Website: apple
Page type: payment
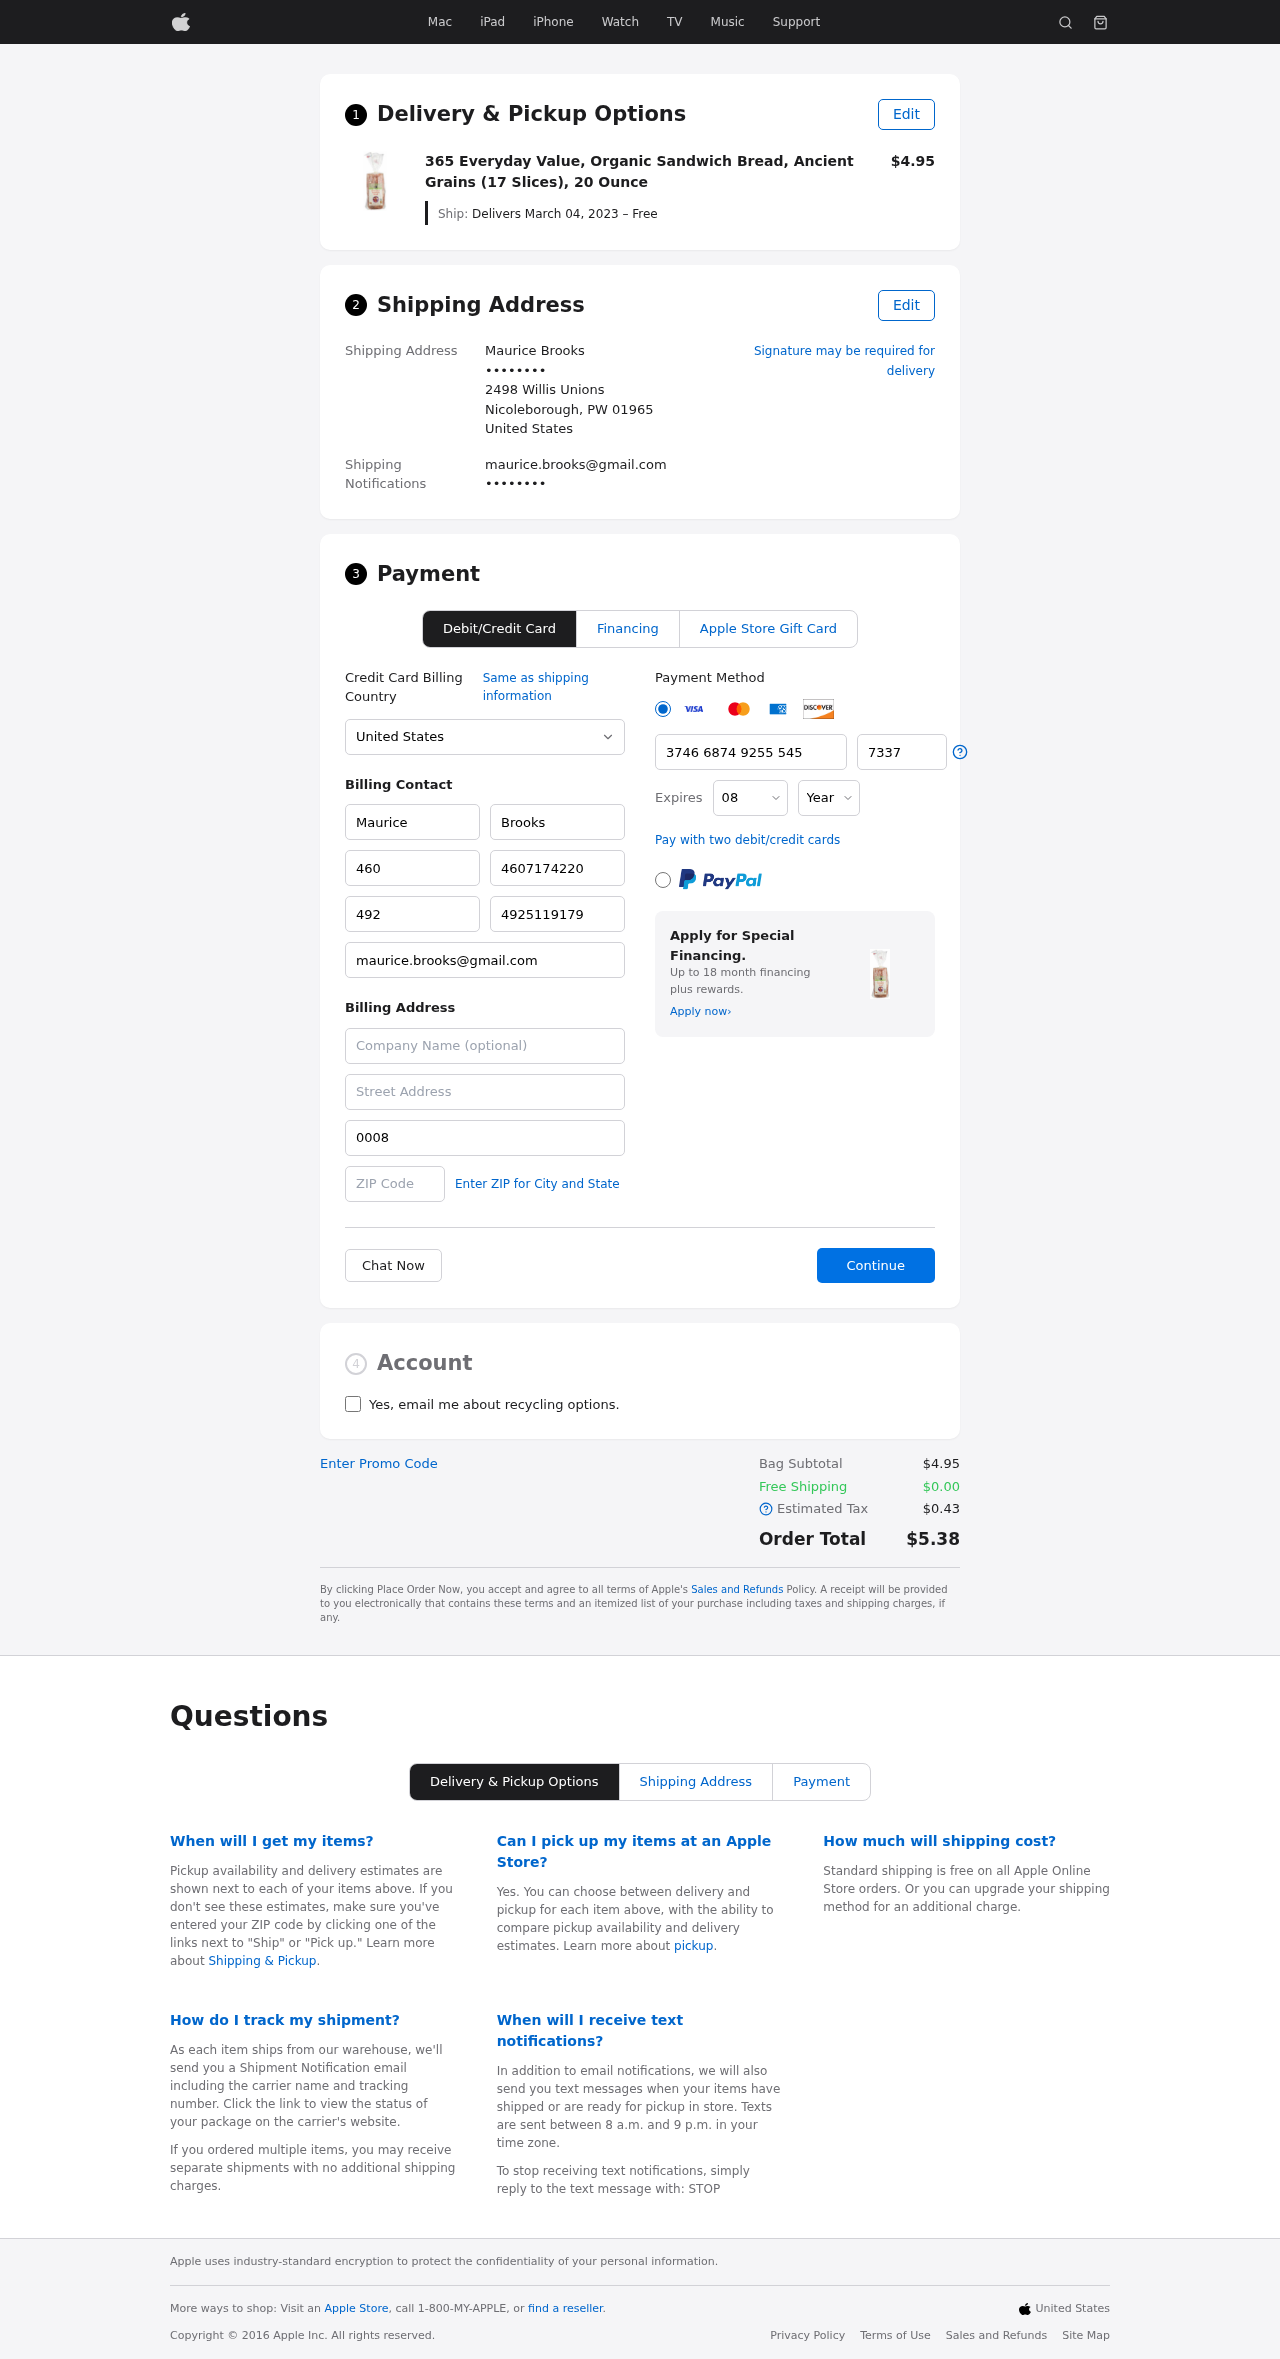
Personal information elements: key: PII_CARD_CVV
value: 7337
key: PII_CARD_EXPIRY_MONTH
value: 08
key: PII_CARD_EXPIRY_YEAR
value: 29
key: PII_CARD_NUMBER
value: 3746 6874 9255 545
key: PII_CITY_STATE_ZIP
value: Nicoleborough, PW 01965
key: PII_COUNTRY
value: United States
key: PII_EMAIL
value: maurice.brooks@gmail.com
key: PII_EMAIL2
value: maurice.brooks@gmail.com
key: PII_FIRSTNAME
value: Maurice
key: PII_FULLNAME
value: Maurice Brooks
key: PII_LASTNAME
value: Brooks
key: PII_PHONE3
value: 4607174220
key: PII_PHONE_ALT
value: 4925119179
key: PII_PHONE_ALT_AREA
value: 492
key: PII_PHONE_AREA
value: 460
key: PII_SECURITY_CODE
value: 0008
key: PII_STREET
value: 2498 Willis Unions
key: PII_PHONE
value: ••••••••
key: PII_PHONE2
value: ••••••••
Product elements: key: PRODUCT1_NAME
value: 365 Everyday Value, Organic Sandwich Bread, Ancient Grains (17 Slices), 20 Ounce
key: PRODUCT1_PRICE
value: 4.95
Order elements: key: ORDER_DELIVERY_DATE
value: Delivers March 04, 2023 – Free
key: ORDER_SUBTOTAL
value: $4.95
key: ORDER_SHIPPING_COST
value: $0.00
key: ORDER_TAX
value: $0.43
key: ORDER_TOTAL
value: $5.38